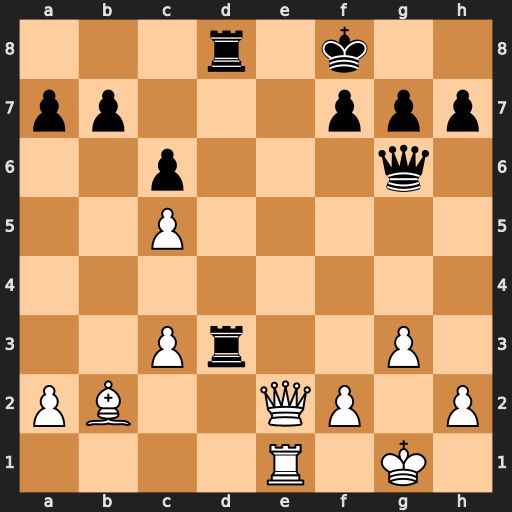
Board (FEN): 3r1k2/pp3ppp/2p3q1/2P5/8/2Pr2P1/PB2QP1P/4R1K1
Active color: w
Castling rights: -
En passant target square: -
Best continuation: Qe7+ Kg8 Qe8+ Rxe8 Rxe8#